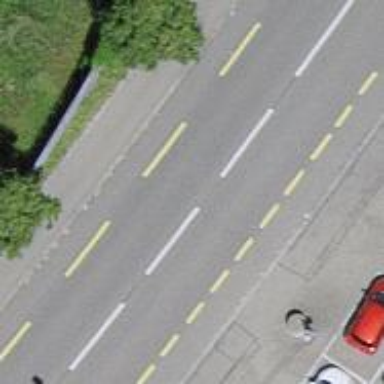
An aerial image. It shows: Secondary road with asphalt surface. It has separate cycle lane and sidewalk.